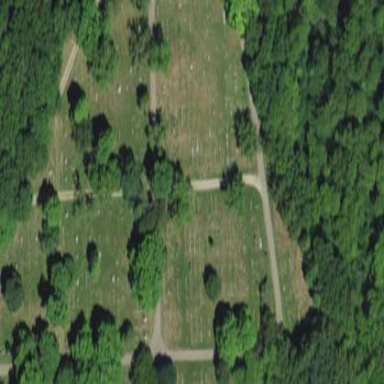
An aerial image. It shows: Cemetery.